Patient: sex F, age 54
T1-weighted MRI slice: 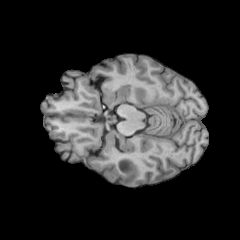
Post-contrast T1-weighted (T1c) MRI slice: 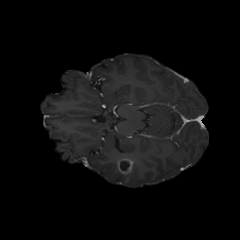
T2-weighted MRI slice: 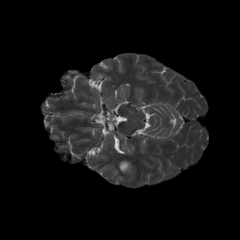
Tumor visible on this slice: yes
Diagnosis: Glioblastoma, IDH-wildtype
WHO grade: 4